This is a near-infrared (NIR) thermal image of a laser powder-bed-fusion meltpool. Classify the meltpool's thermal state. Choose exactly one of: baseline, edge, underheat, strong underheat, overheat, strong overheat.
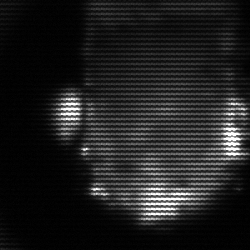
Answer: baseline